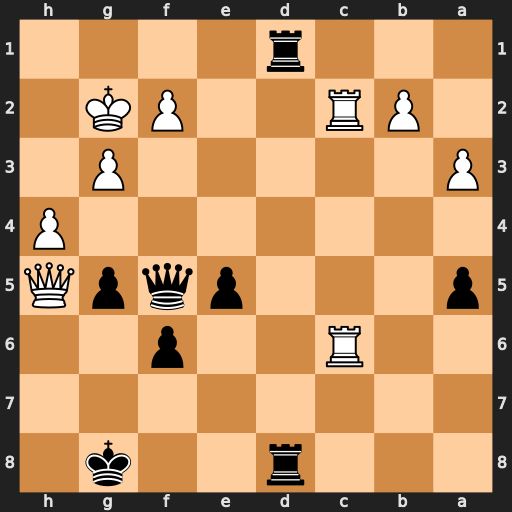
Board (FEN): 3r2k1/8/2R2p2/p3pqpQ/7P/P5P1/1PR2PK1/3r4
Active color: b
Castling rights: -
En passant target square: -
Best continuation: Qe4+ f3 R8d2+ Rxd2 Rxd2+ Kh3 Qxc6